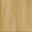
Piece: xx